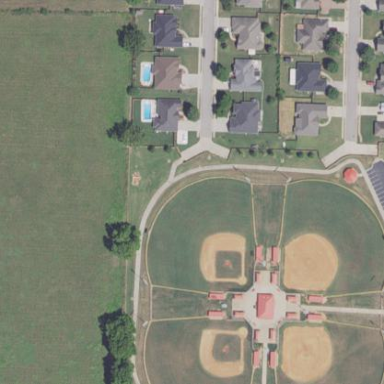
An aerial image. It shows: Baseball pitch for leisure land.